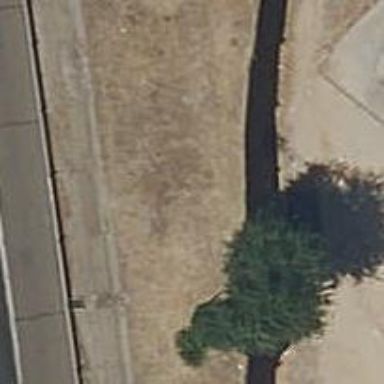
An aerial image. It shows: Wall barrier.